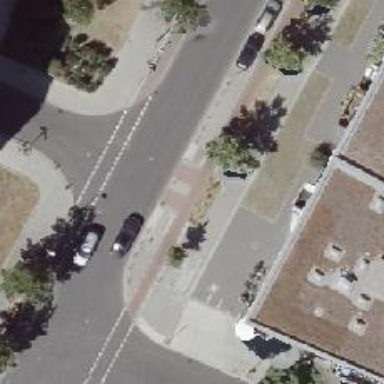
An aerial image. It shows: Cycleway.